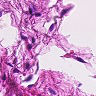
Metastatic tissue present: no